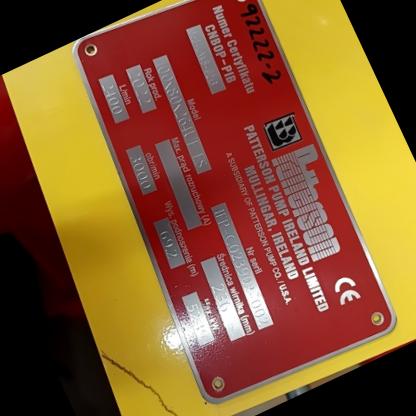
Klasa: tabliczka-znamionowa